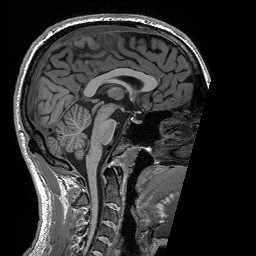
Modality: T1w
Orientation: sagittal
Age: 27
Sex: male